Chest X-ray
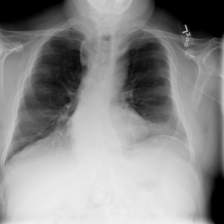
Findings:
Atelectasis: negative
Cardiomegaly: negative
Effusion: negative
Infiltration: negative
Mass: negative
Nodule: negative
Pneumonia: negative
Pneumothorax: negative
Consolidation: negative
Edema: negative
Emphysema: negative
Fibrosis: negative
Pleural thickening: negative
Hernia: negative